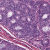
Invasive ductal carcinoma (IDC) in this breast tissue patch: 1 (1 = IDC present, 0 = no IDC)